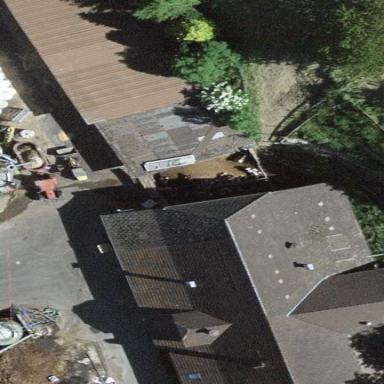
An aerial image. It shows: Shed building.